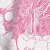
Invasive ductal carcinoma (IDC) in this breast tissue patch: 0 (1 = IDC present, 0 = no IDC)